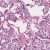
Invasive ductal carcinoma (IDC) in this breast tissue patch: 1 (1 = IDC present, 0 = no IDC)